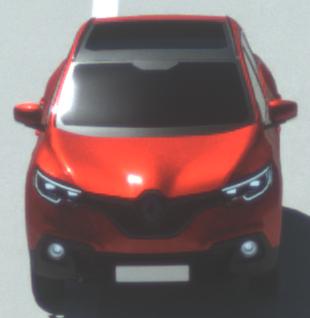
Make: Renault
Model: Kadjar ENERGY TCe 130
Detailed model: Kadjar
Model produced from: 2015/05
Model produced until: 2018/08
Doors: 5
Color: red
Road condition: dry road
Daytime: midday
Contrast: high contrast